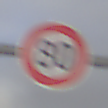
Verkehrszeichen: Geschwindigkeit80
Umgebung: Outdoor, Nature
Tageszeit: SunriseSunset
Wetter: PartlyCloudy
Licht: Natural
Jahreszeit: NotSpecified
Kontrast: HighContrast